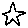
Label: star